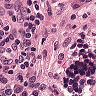
Metastatic tissue present: no